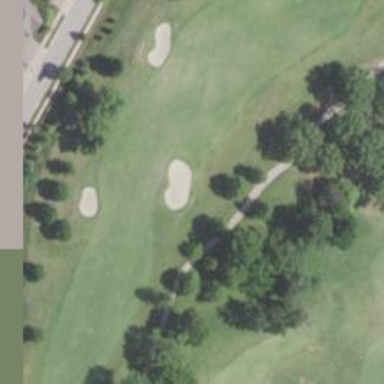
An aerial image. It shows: View of golf hole.